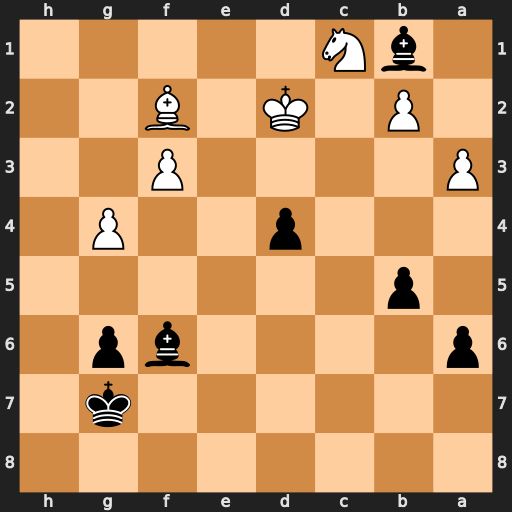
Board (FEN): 8/6k1/p4bp1/1p6/3p2P1/P4P2/1P1K1B2/1bN5
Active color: b
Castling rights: -
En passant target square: -
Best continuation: Bg5+ Kd1 d3 Nxd3 Bxd3